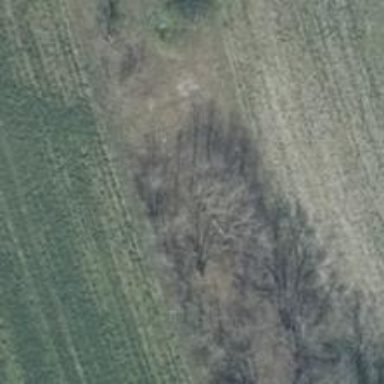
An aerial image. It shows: Row of deciduous broadleaved trees.